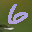
Label: 6